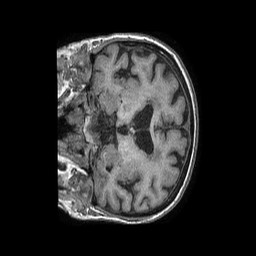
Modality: T1w
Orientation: coronal
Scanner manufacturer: philips
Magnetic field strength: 1.5 T
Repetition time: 0.007742 s
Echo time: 0.003591 s